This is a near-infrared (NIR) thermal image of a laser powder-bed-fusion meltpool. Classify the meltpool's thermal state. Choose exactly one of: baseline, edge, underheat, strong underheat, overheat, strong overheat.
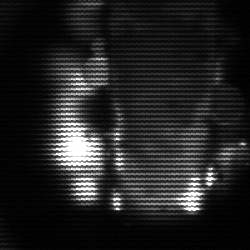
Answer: strong underheat